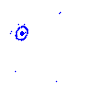
Particle: kaon